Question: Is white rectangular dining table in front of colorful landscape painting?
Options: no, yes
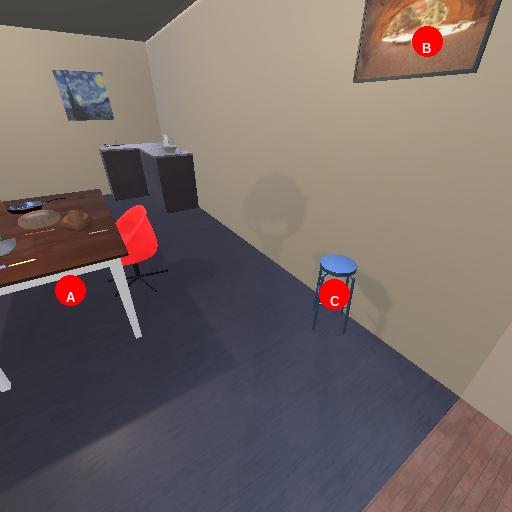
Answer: no